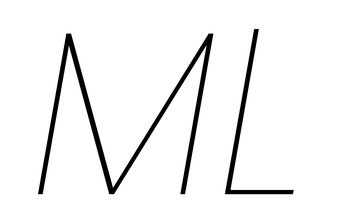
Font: Poppins-ThinItalic